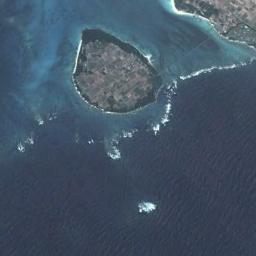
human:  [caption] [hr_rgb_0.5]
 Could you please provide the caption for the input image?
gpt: The island is surrounded by water .

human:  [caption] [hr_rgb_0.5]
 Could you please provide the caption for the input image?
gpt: The island is surrounded by deep blue waters .

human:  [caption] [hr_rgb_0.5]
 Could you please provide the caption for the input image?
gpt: The almost circular green island is surrounded by blue sea water, With green and yellow-brown colors on the island and white sand on the outer circle .

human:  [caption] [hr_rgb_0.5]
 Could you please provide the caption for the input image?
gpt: There are several islands of different sizes .

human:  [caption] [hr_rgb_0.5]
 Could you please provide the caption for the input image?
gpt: The brown island is on a blue sea .